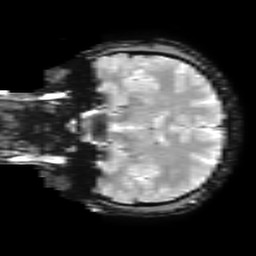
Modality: T2starw
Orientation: coronal
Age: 32
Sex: male
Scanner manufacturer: ge
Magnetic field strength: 3 T
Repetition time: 0.65 s
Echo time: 0.02 s